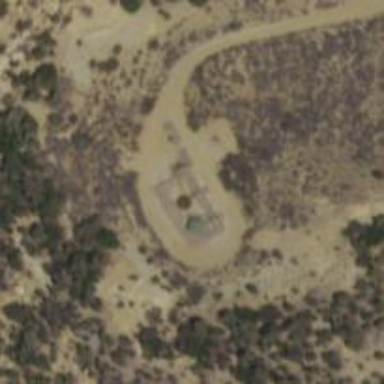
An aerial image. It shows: Storage tank with man-made structure.